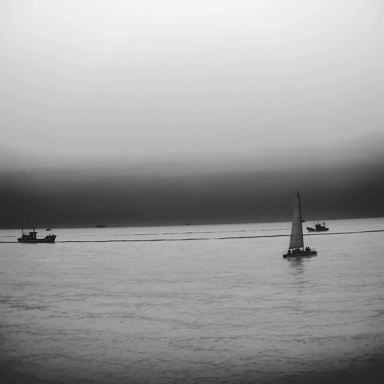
There are three bulk_carriers in the infrared image.